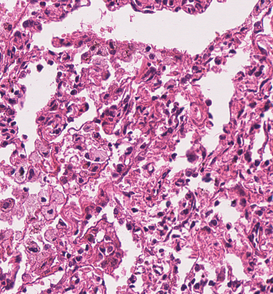
Tumor epithelial tissue: no
Tumor-associated stroma tissue: no
Normal tissue: yes